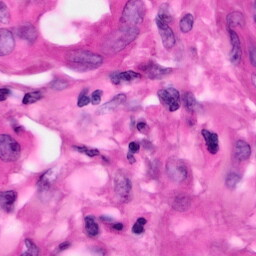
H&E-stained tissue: Pancreatic